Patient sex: M
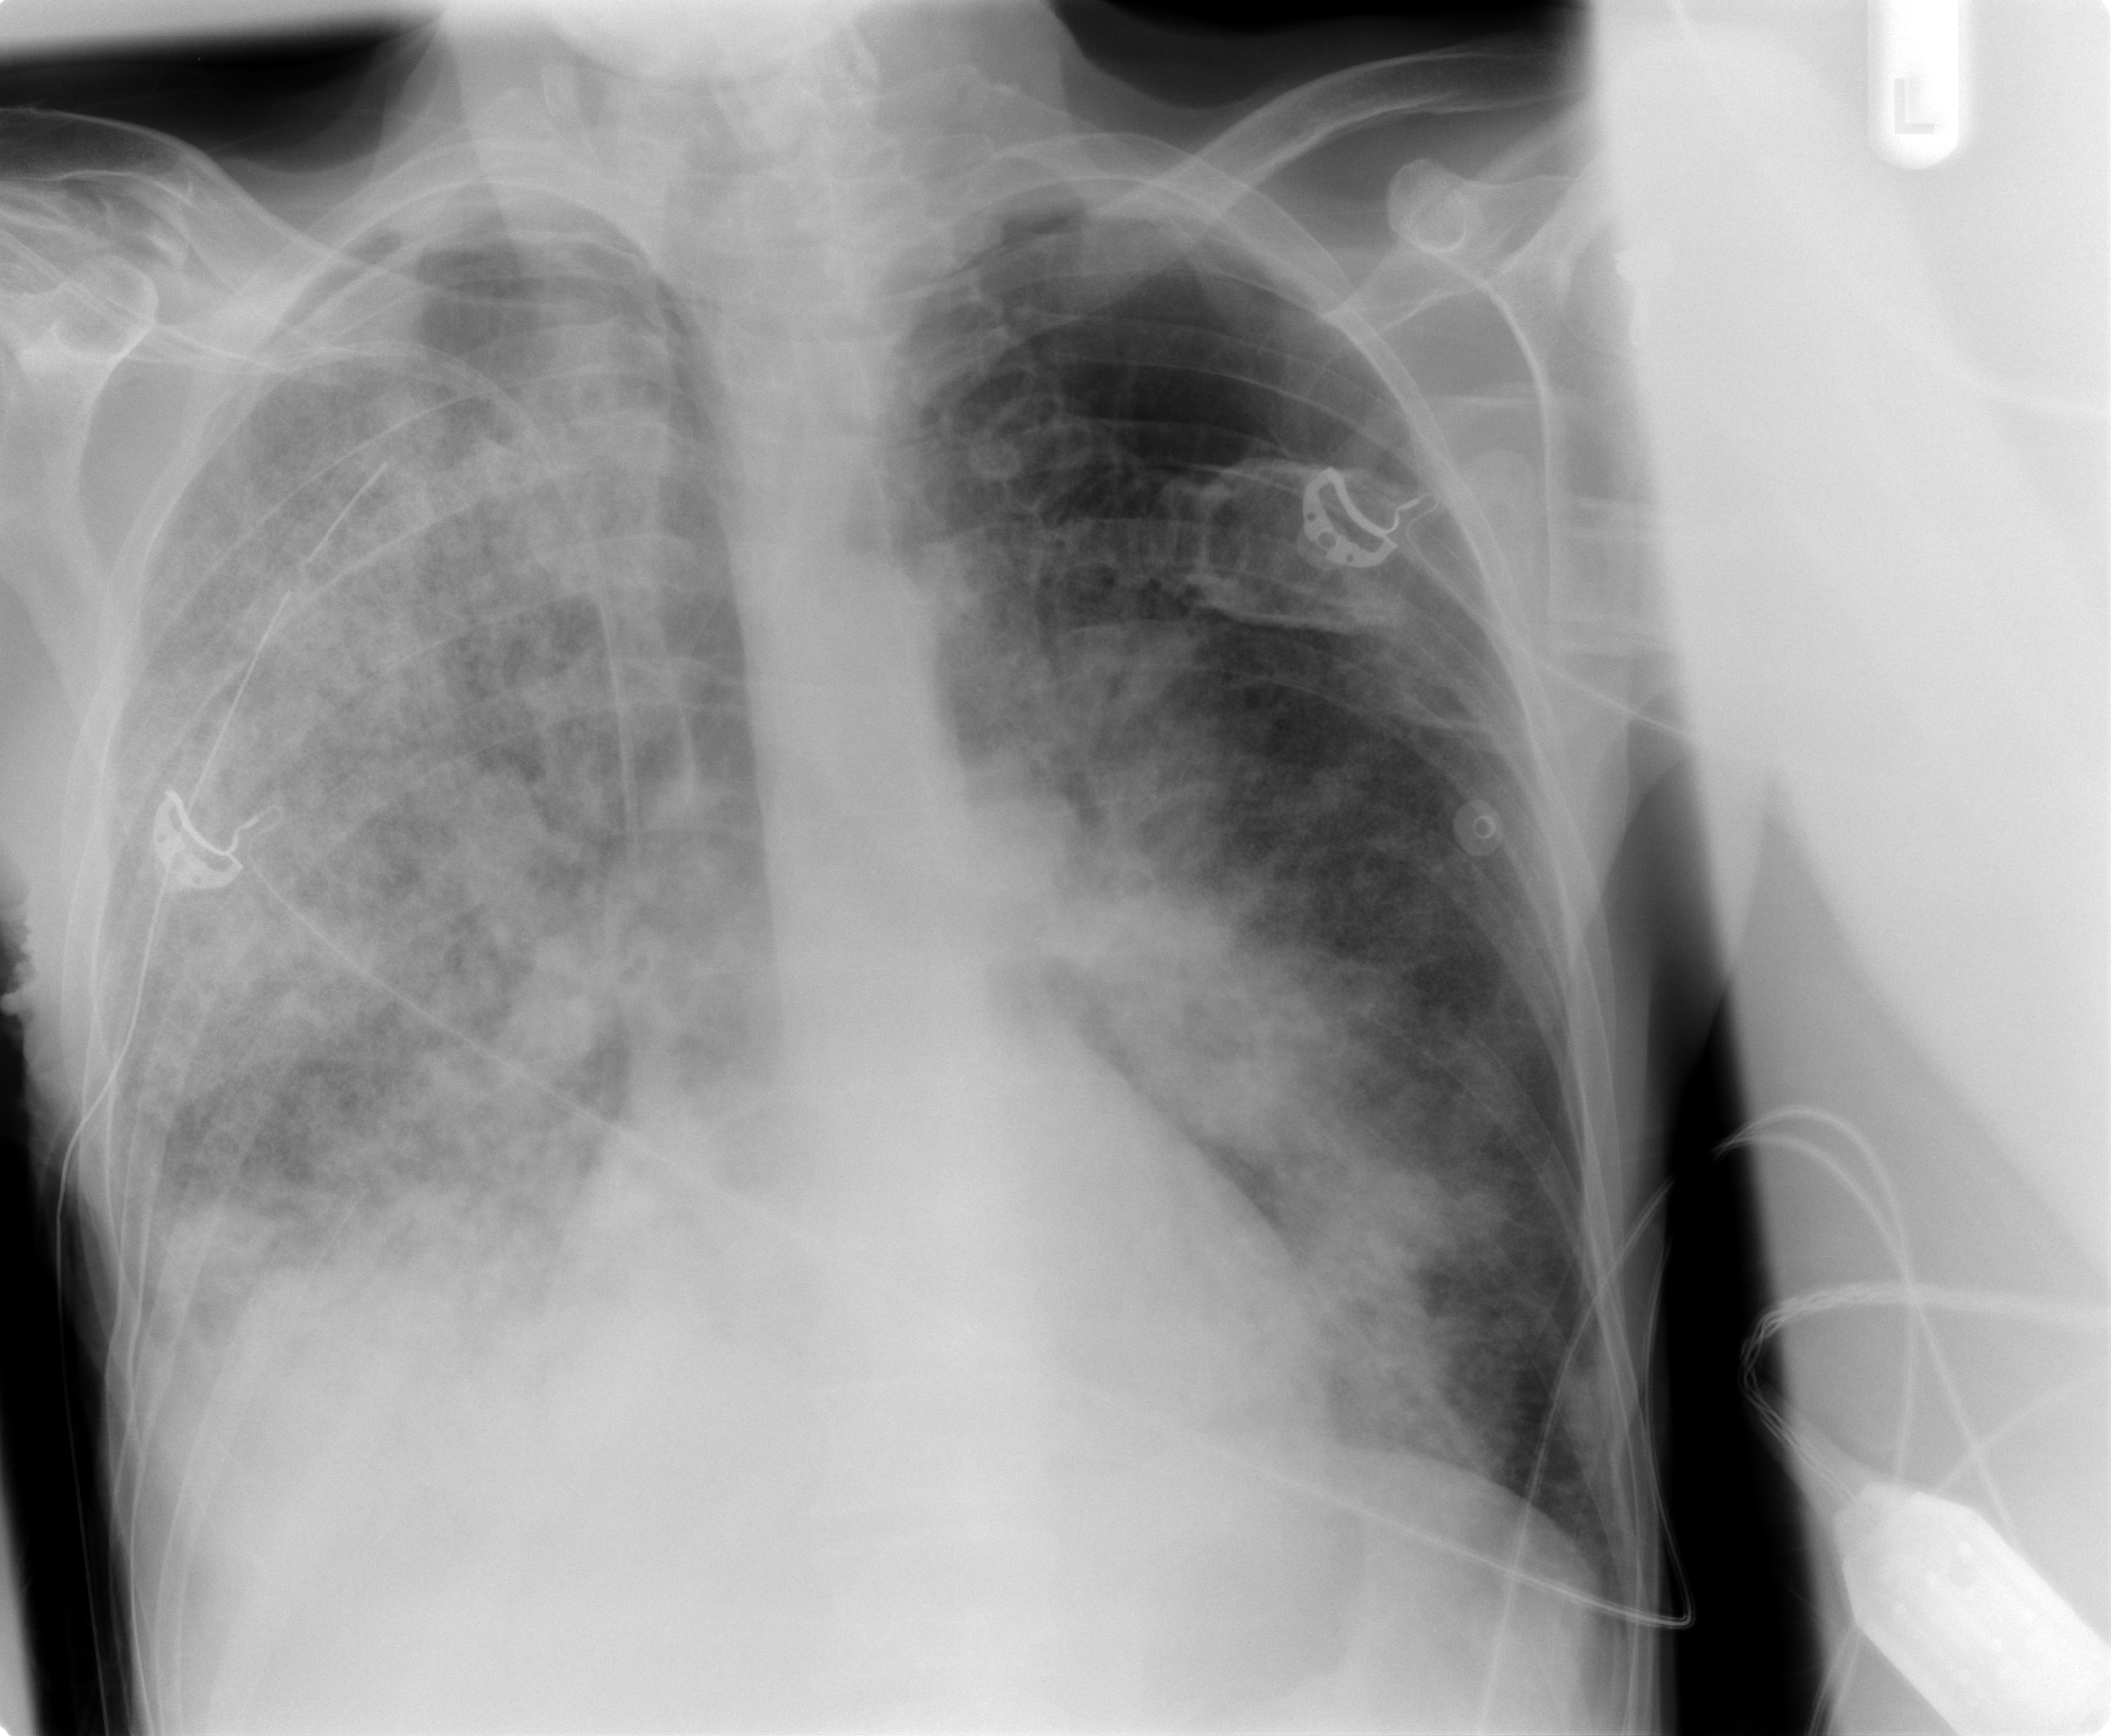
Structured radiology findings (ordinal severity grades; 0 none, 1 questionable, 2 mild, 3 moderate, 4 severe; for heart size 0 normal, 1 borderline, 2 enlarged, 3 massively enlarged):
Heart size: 0
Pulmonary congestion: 2
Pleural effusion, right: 2
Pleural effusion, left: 0
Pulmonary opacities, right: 4
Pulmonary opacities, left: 3
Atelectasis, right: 2
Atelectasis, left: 0